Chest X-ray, PA view. Patient: 35 years old, sex M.
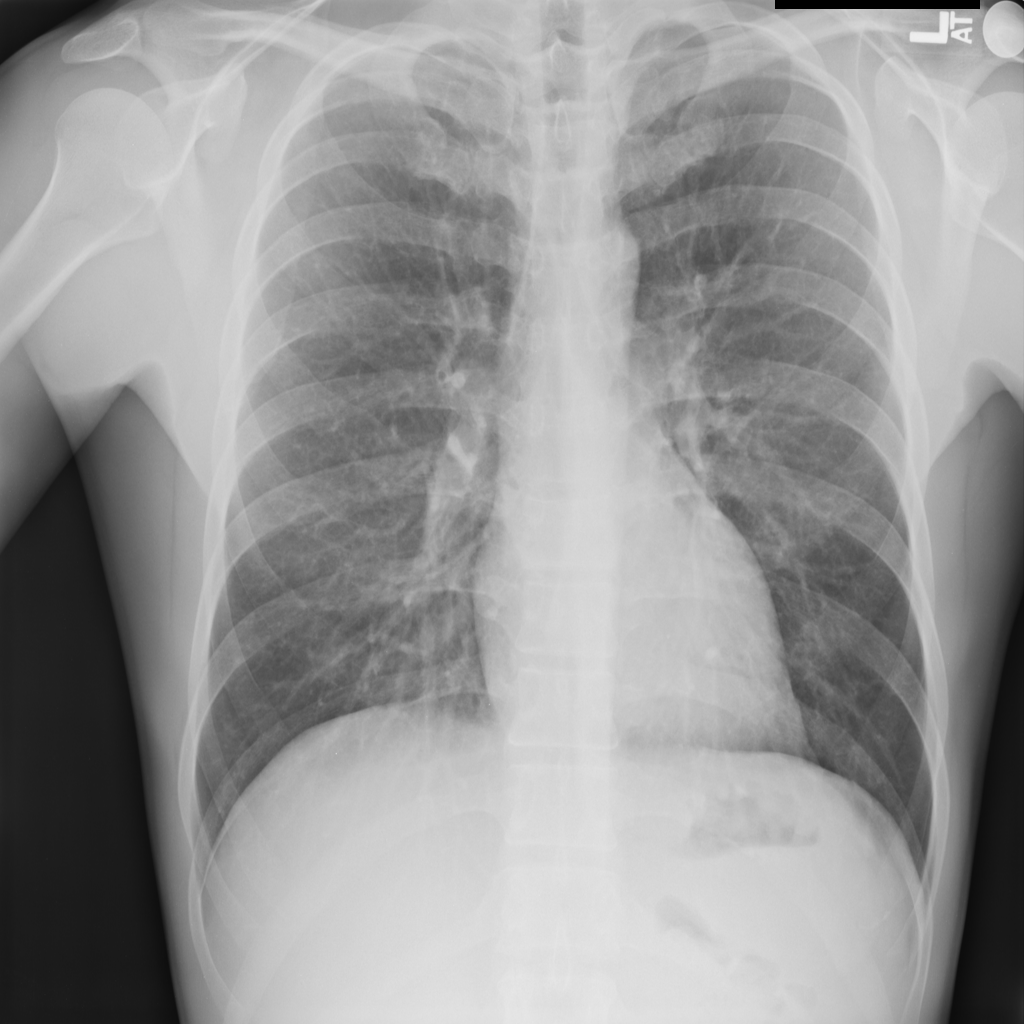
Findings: No Finding